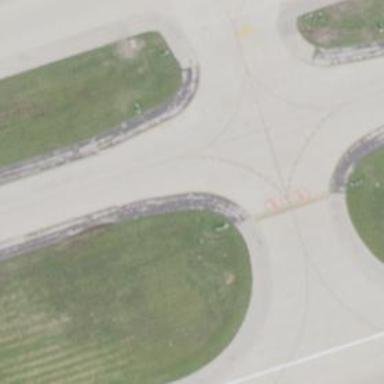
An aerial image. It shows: View of taxiway at the airport.